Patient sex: M
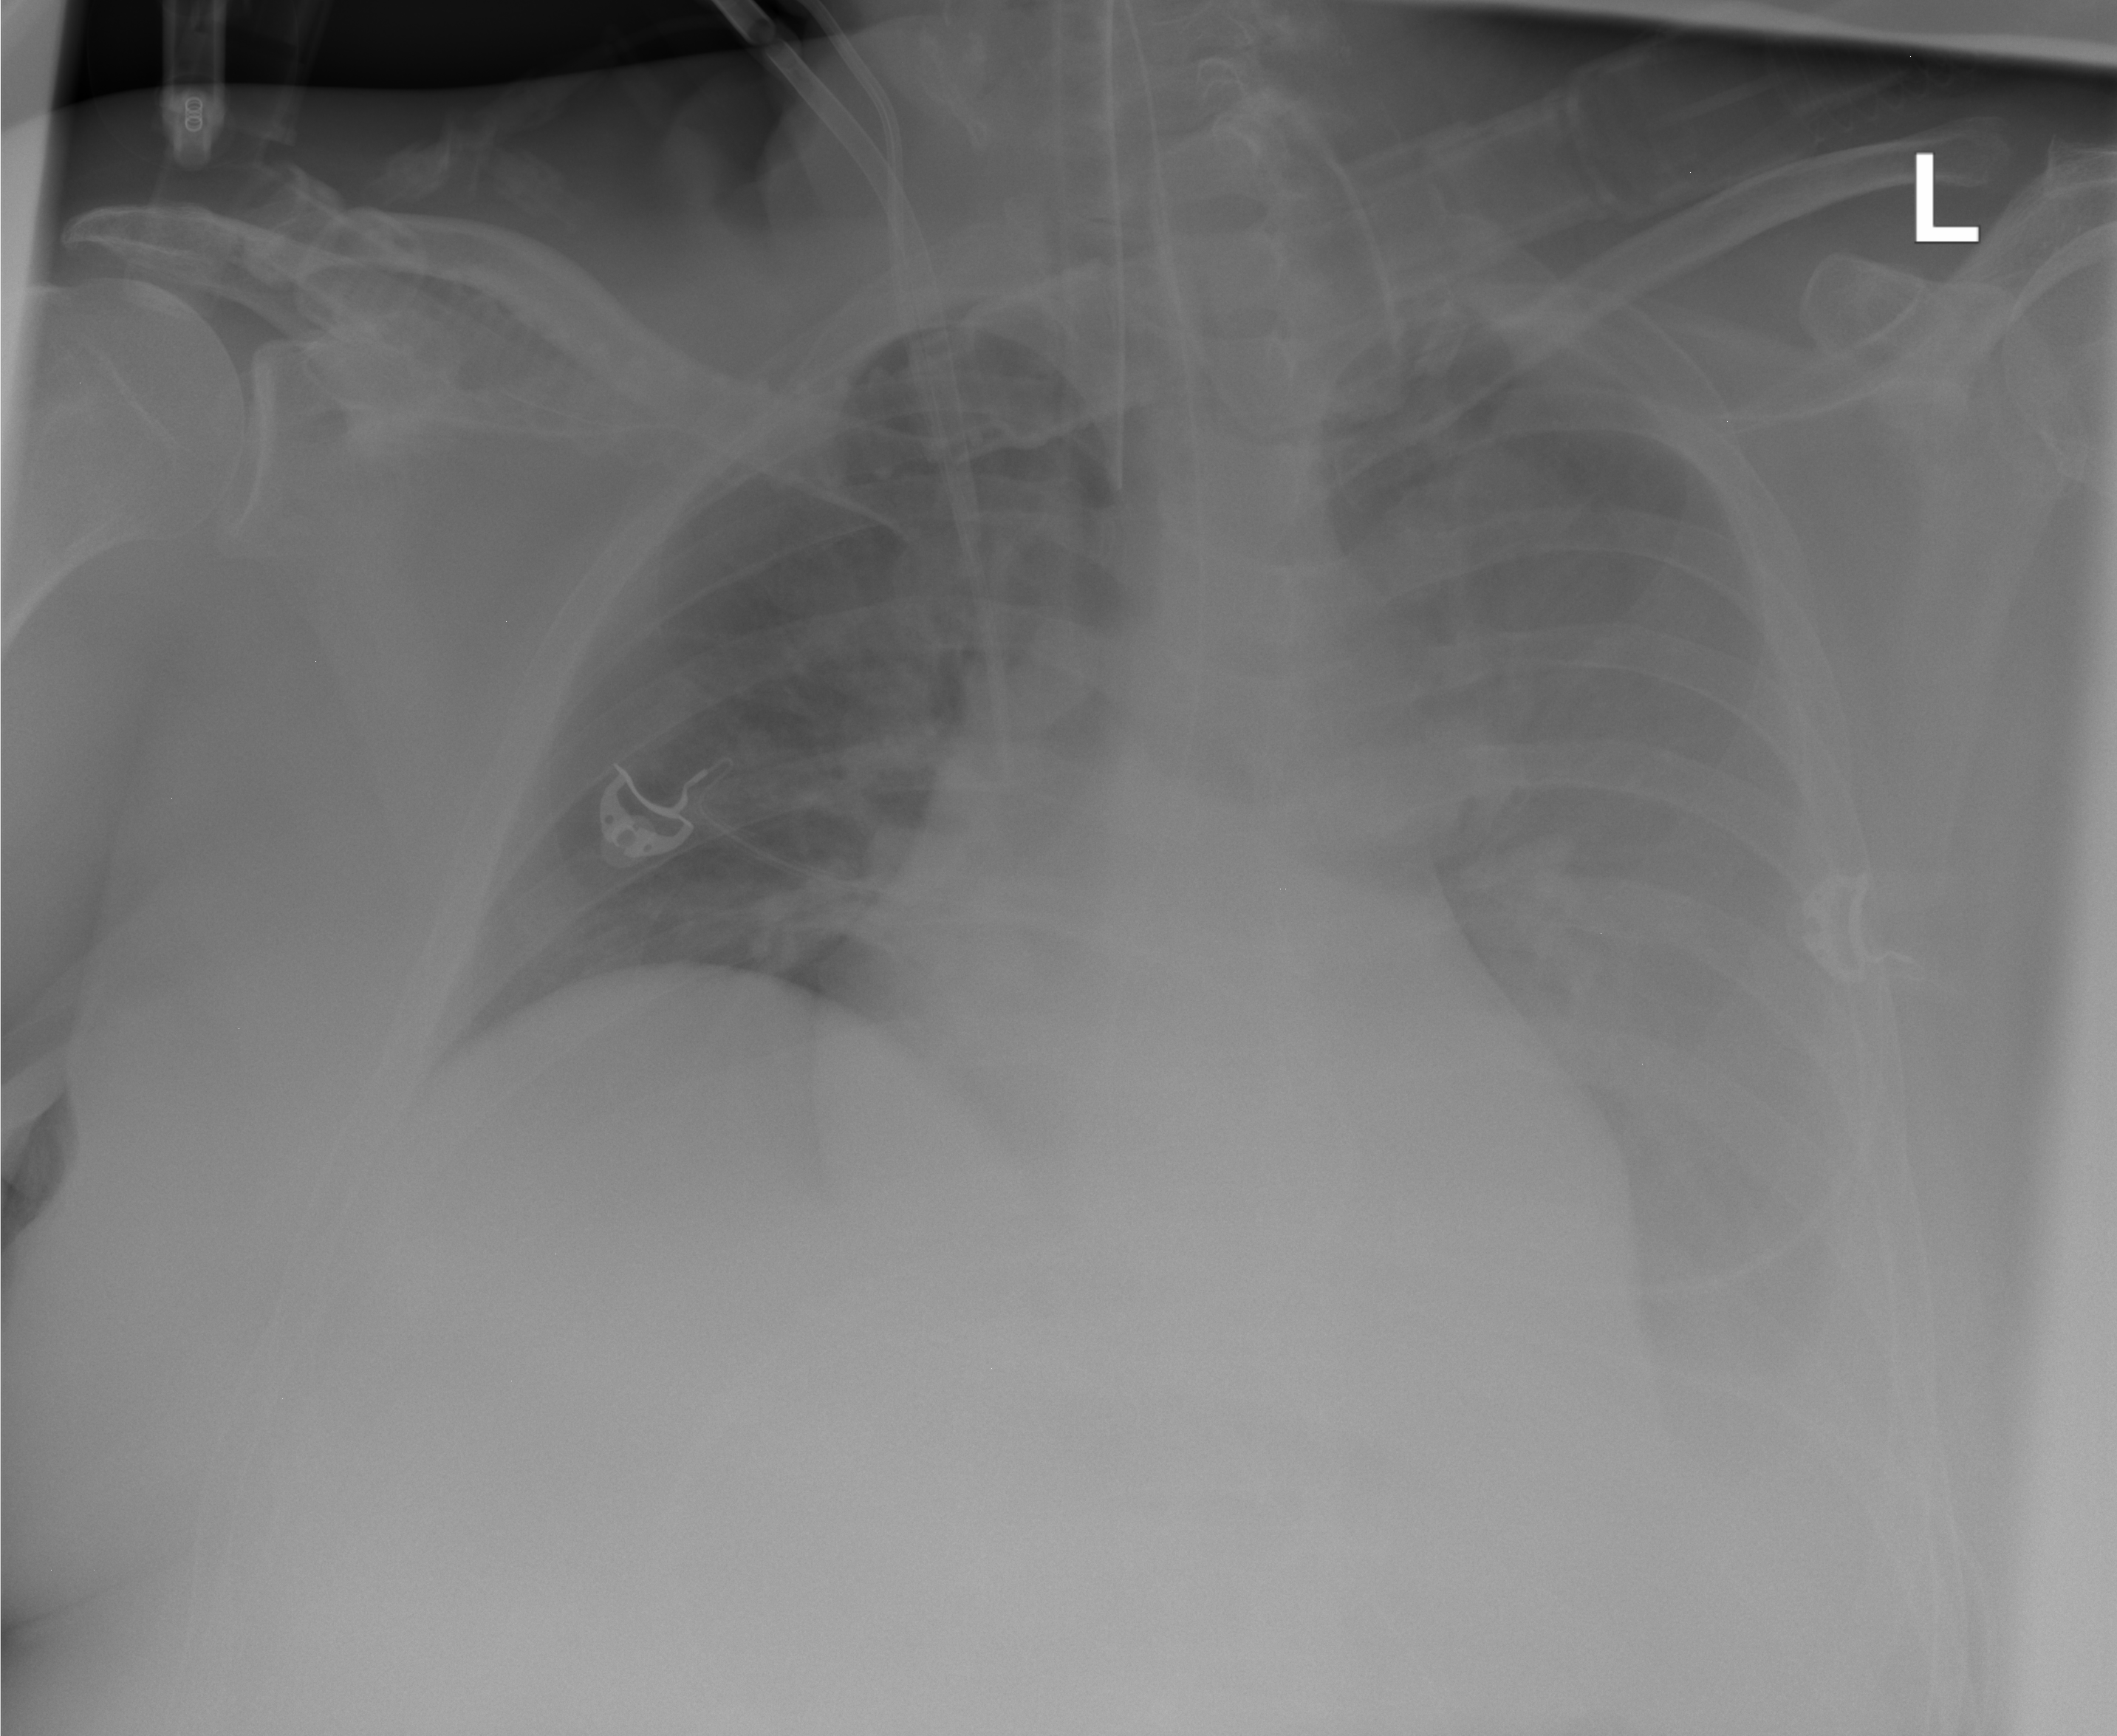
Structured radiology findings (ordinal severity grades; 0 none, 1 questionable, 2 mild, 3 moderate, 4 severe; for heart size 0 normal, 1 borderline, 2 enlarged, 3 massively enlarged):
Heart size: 2
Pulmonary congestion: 0
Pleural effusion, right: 1
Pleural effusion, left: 2
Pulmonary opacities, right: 0
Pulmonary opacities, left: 0
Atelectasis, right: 2
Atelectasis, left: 2